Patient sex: F
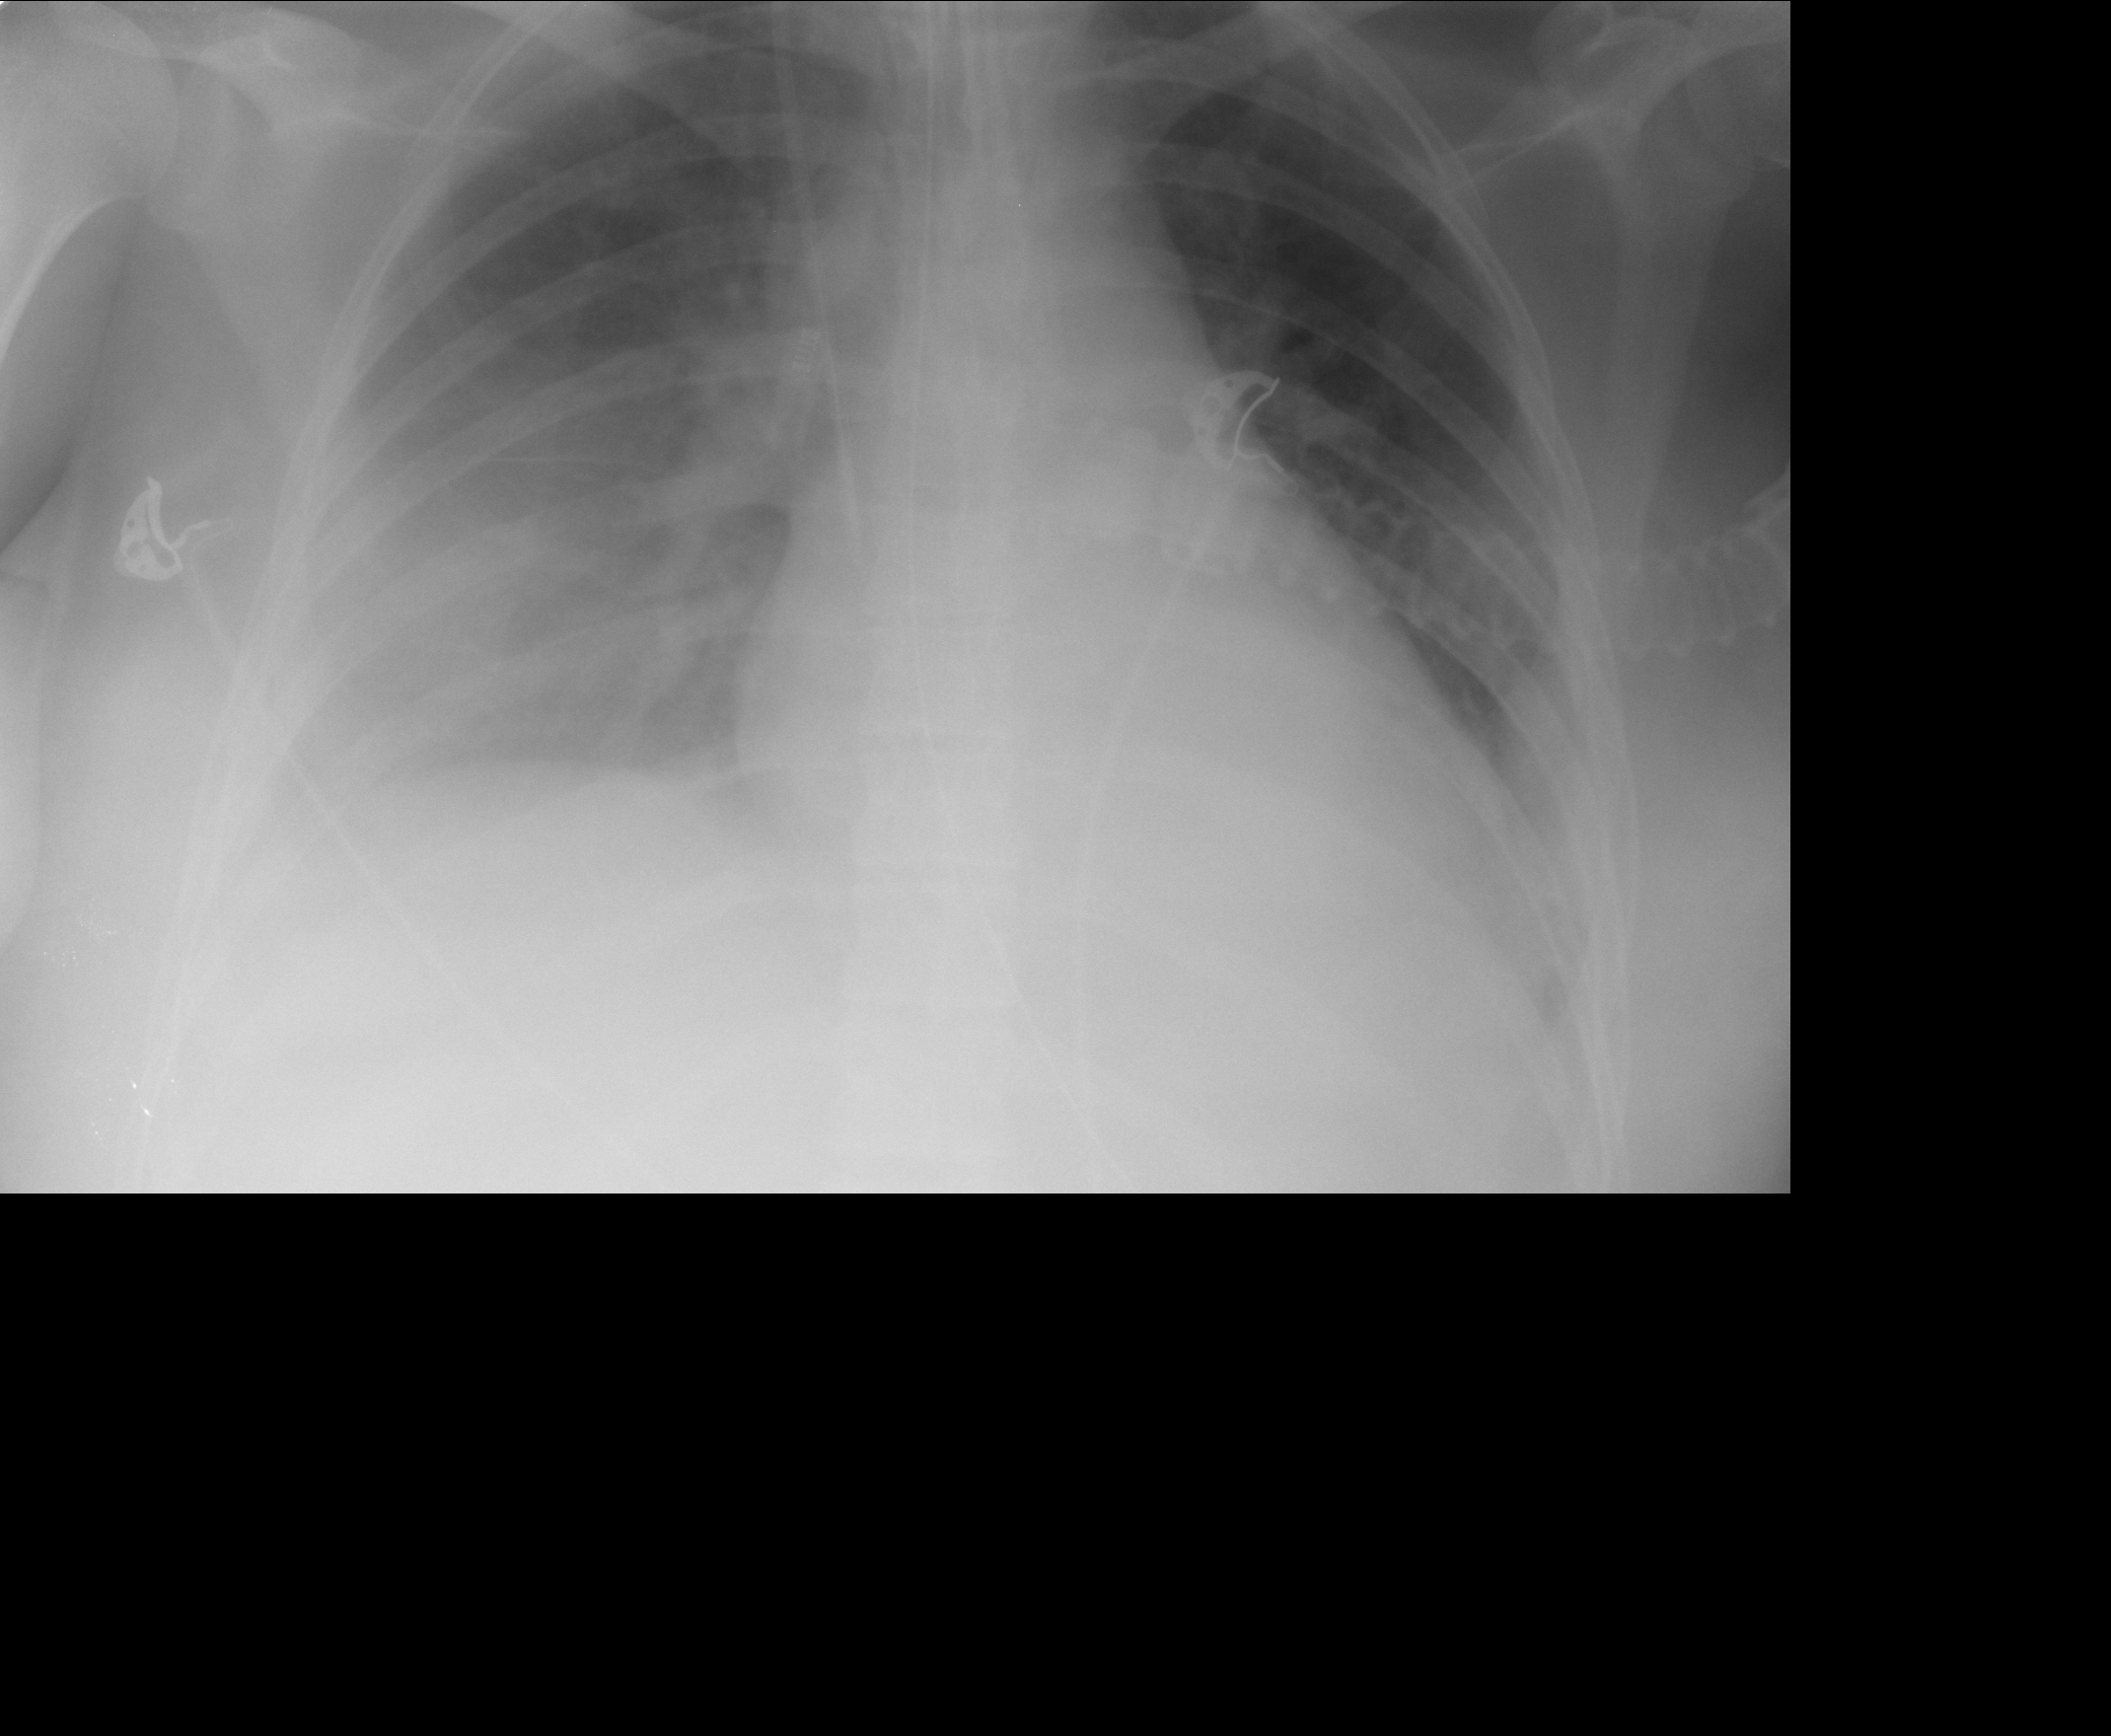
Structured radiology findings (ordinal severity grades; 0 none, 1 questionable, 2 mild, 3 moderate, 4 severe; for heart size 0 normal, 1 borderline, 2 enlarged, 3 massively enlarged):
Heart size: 0
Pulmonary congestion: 2
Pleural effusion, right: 3
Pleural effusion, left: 2
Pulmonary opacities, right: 1
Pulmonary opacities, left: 2
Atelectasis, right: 3
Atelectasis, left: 2